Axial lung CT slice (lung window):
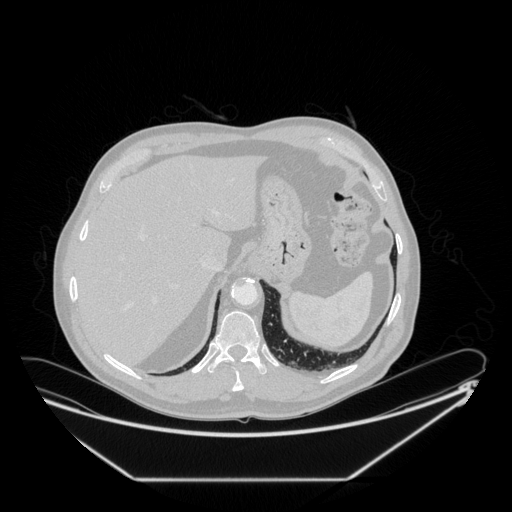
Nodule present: yes
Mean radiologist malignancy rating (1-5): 2